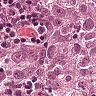
Metastatic tissue present: yes